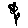
Label: flower